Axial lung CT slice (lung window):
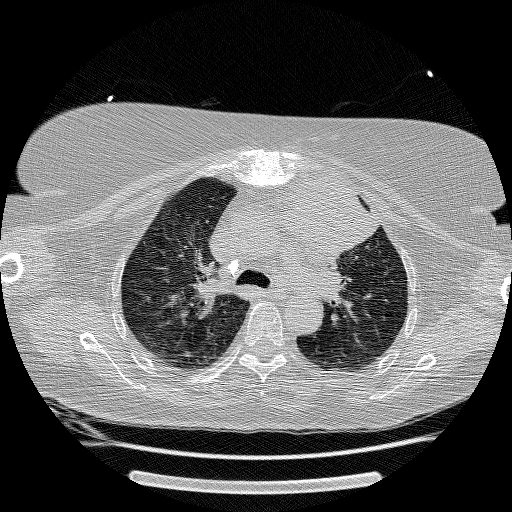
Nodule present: yes
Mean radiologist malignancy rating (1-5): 2